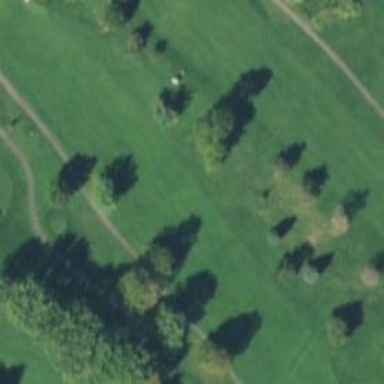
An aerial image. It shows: Grassy area designated as golf fairway.